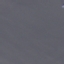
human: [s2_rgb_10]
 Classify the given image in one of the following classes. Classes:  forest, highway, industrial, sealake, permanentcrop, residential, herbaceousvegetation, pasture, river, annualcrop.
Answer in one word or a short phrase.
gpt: SeaLake